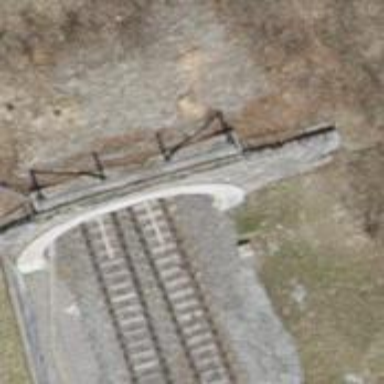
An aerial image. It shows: Railway tunnel with electrified contact lines.